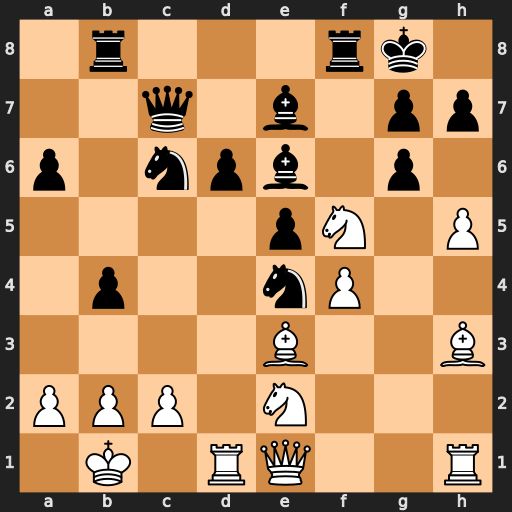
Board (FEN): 1r3rk1/2q1b1pp/p1npb1p1/4pN1P/1p2nP2/4B2B/PPP1N3/1K1RQ2R
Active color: w
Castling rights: -
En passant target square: -
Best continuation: Nh6+ gxh6 Bxe6+